Field crop: maize
Growth stage: 1
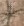
Species: salsola